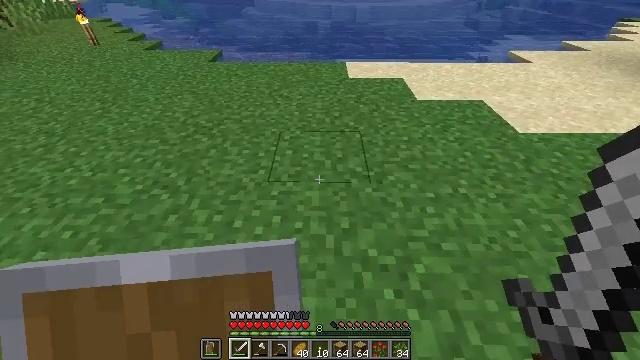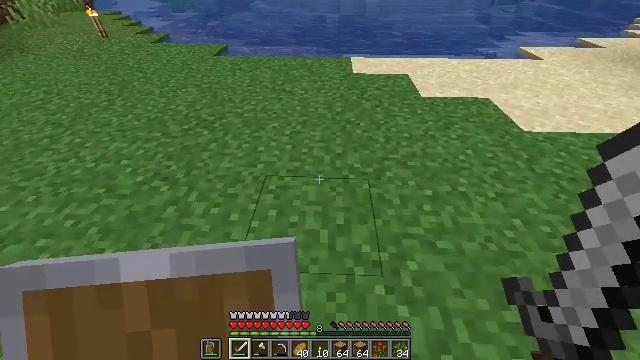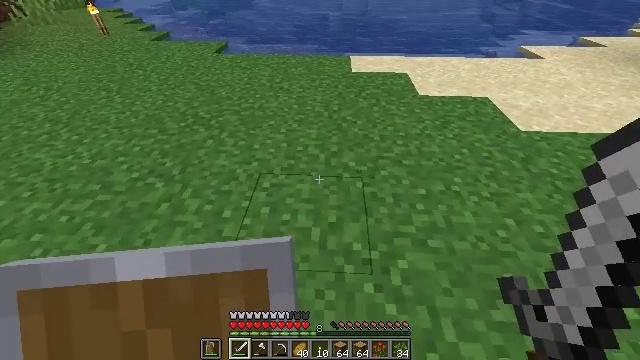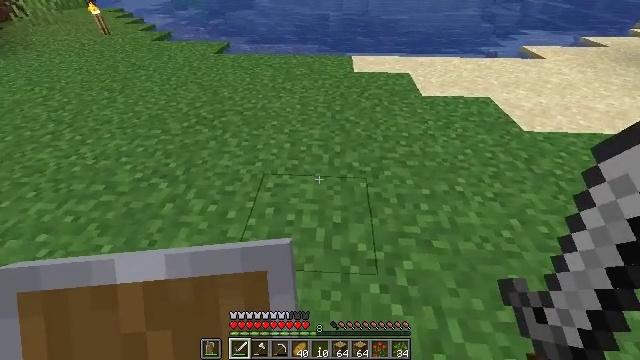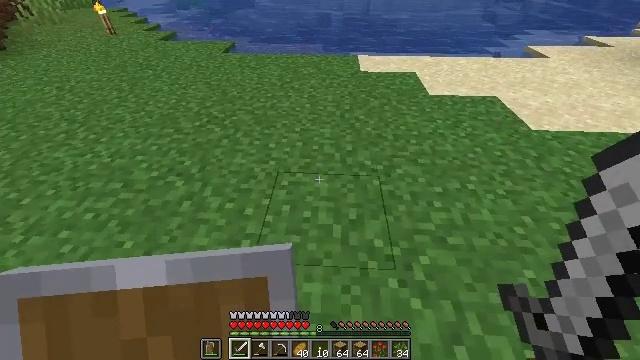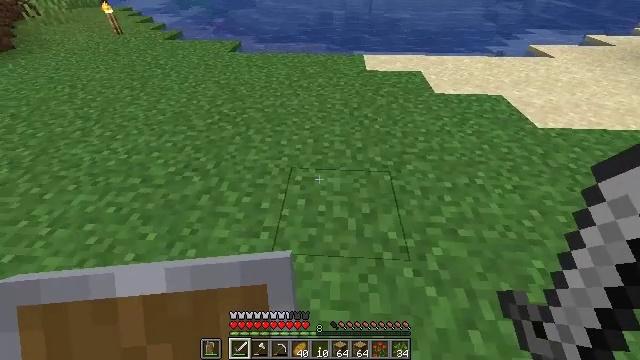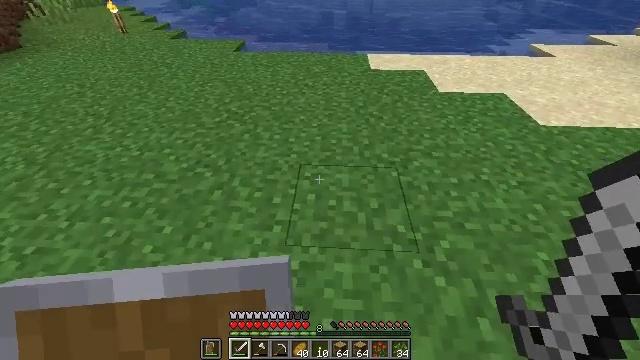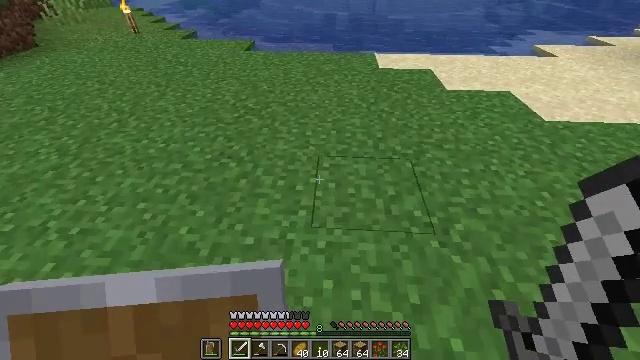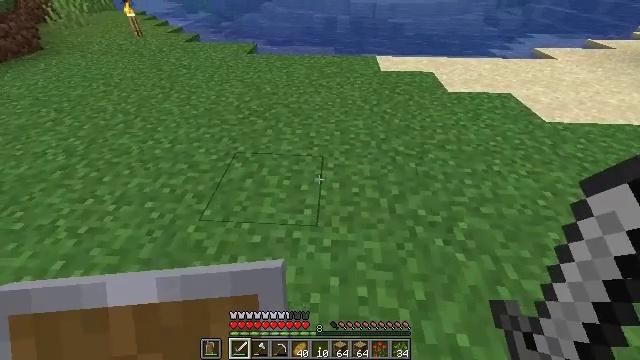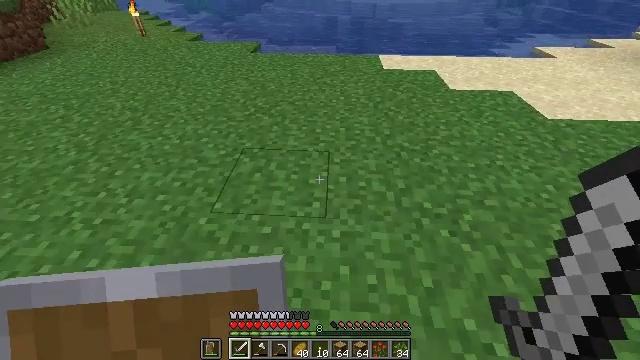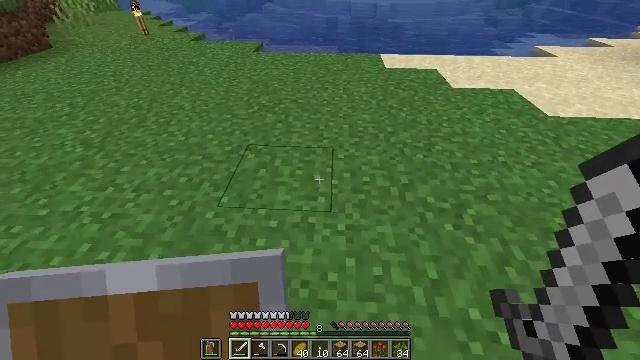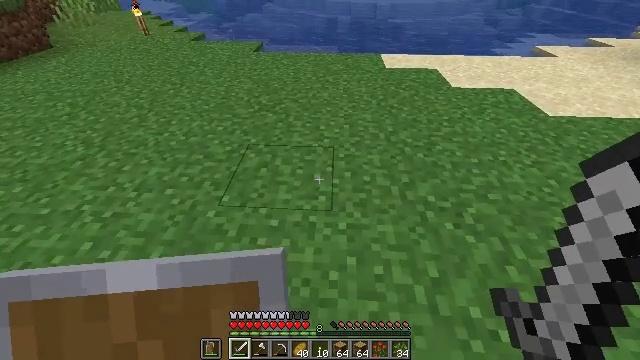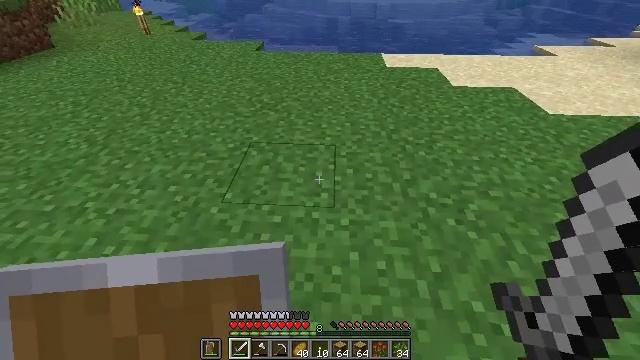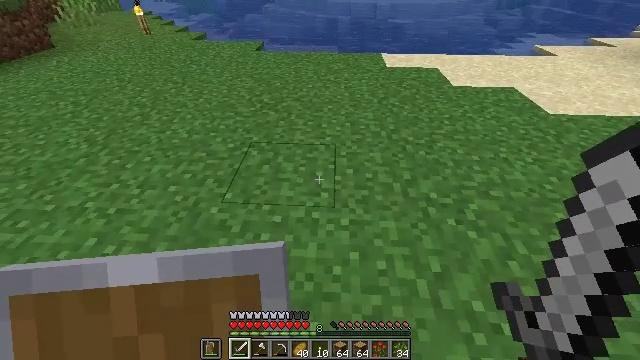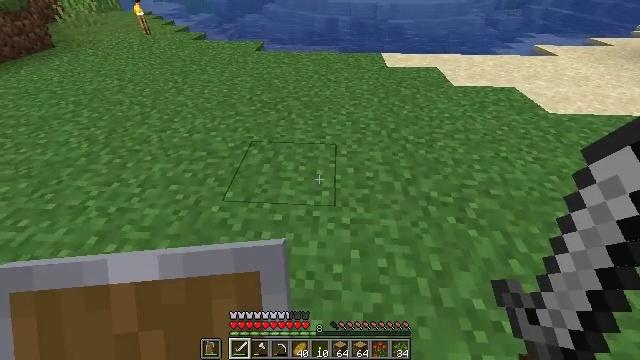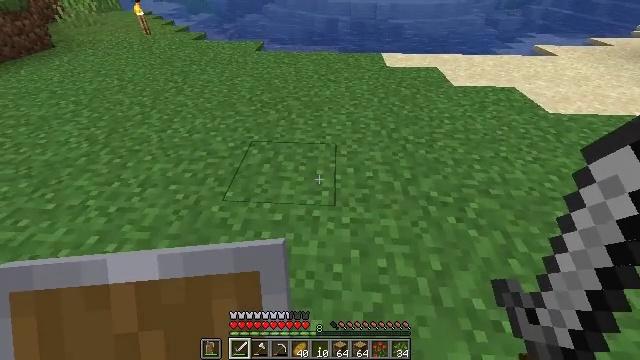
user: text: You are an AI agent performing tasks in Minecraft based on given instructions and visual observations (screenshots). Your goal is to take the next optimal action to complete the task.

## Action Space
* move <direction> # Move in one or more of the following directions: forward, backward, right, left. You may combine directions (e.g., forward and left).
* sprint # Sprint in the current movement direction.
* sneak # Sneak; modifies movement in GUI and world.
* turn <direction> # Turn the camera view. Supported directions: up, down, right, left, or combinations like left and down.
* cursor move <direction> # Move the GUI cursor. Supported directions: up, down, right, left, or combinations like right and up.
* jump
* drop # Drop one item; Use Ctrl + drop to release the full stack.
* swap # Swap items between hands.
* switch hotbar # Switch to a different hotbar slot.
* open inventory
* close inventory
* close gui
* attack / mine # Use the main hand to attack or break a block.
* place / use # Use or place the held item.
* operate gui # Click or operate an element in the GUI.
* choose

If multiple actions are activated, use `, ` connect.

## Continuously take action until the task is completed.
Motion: motion action
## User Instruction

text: Dig up the grass block for dirt.
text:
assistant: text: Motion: turn left
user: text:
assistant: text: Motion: no_op
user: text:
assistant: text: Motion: move left
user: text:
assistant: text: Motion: move back and move left
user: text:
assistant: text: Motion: move back and move left
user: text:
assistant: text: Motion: move back and move left
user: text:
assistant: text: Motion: move back and move left
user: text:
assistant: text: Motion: no_op
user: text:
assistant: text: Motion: no_op
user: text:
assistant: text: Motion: no_op
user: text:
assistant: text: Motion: no_op
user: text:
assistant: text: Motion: no_op
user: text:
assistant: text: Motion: no_op
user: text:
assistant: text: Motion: no_op
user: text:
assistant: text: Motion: move back
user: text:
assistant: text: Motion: move back
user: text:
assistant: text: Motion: move back
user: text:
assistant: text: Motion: move back
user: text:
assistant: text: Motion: turn left and up
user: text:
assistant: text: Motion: turn up
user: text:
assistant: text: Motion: no_op
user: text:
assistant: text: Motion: move forward
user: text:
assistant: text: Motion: move forward
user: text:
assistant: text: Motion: move forward
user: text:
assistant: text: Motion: move forward
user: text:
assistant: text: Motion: no_op
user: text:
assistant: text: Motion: no_op
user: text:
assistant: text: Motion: no_op
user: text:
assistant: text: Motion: no_op
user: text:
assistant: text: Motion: no_op